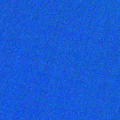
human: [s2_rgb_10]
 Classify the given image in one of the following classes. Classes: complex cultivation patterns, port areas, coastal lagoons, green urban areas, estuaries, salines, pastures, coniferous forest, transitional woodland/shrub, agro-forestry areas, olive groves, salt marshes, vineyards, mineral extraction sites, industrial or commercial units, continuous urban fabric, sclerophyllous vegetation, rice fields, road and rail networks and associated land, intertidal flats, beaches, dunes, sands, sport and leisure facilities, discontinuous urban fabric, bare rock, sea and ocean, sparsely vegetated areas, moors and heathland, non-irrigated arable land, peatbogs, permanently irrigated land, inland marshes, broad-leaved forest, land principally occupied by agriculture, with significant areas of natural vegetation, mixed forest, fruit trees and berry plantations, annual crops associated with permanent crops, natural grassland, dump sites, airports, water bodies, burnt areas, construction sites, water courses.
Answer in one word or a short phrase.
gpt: sea and ocean